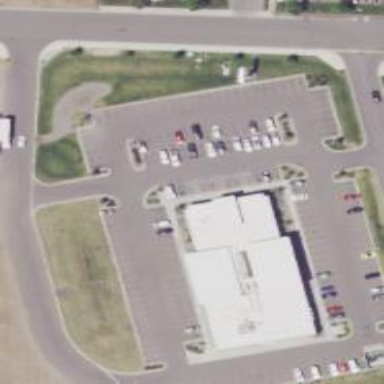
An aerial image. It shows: Healthcare clinic.